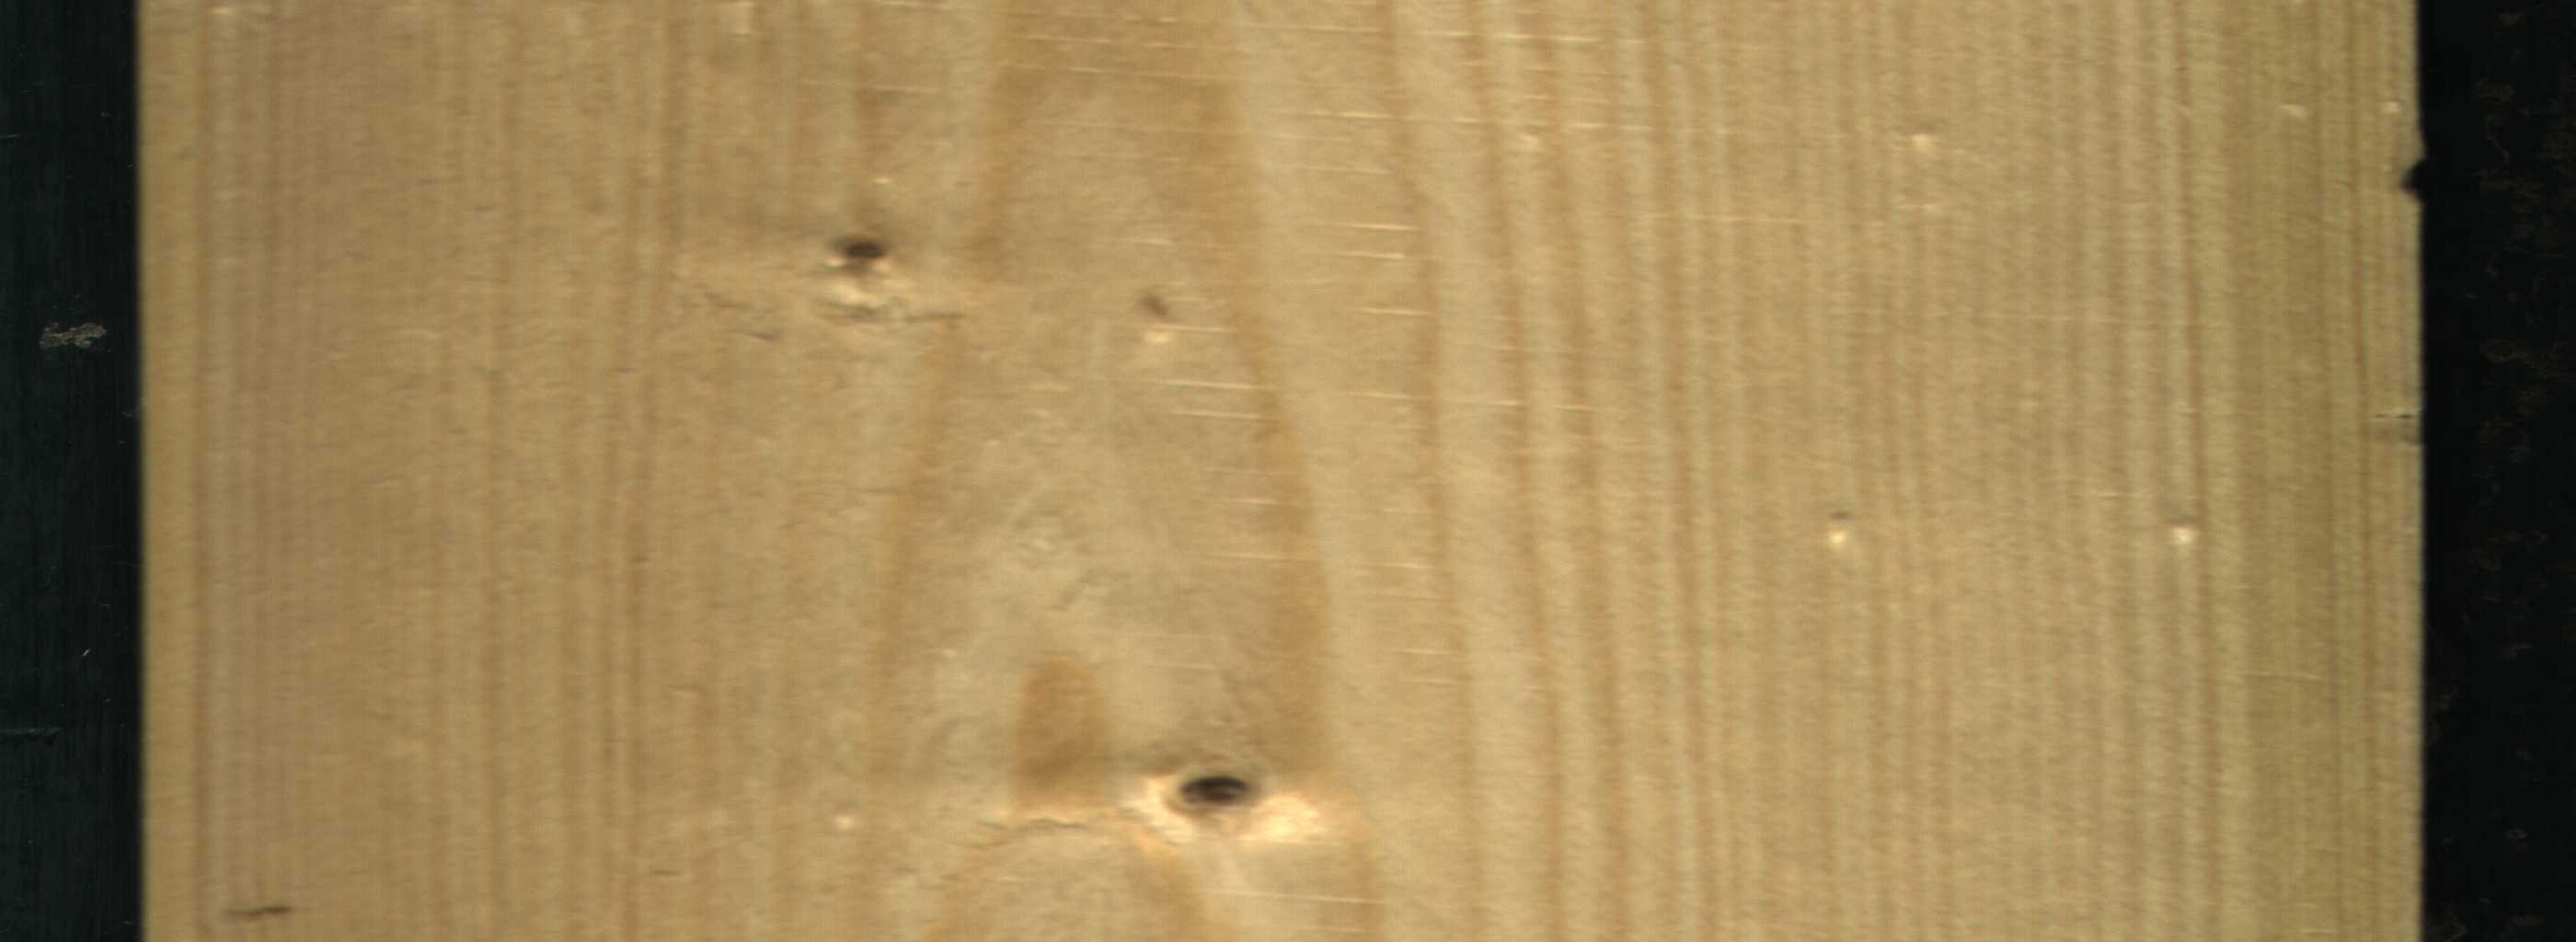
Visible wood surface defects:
Dead_Knot
Dead_Knot